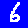
Digit: 6